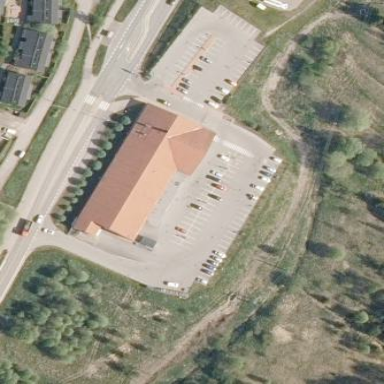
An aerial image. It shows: Parking area with surface.